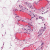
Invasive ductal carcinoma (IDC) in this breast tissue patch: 0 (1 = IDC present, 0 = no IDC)